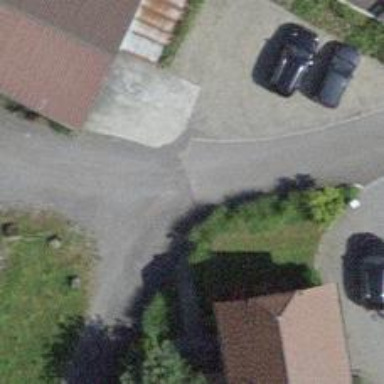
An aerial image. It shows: Residential road.